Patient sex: M
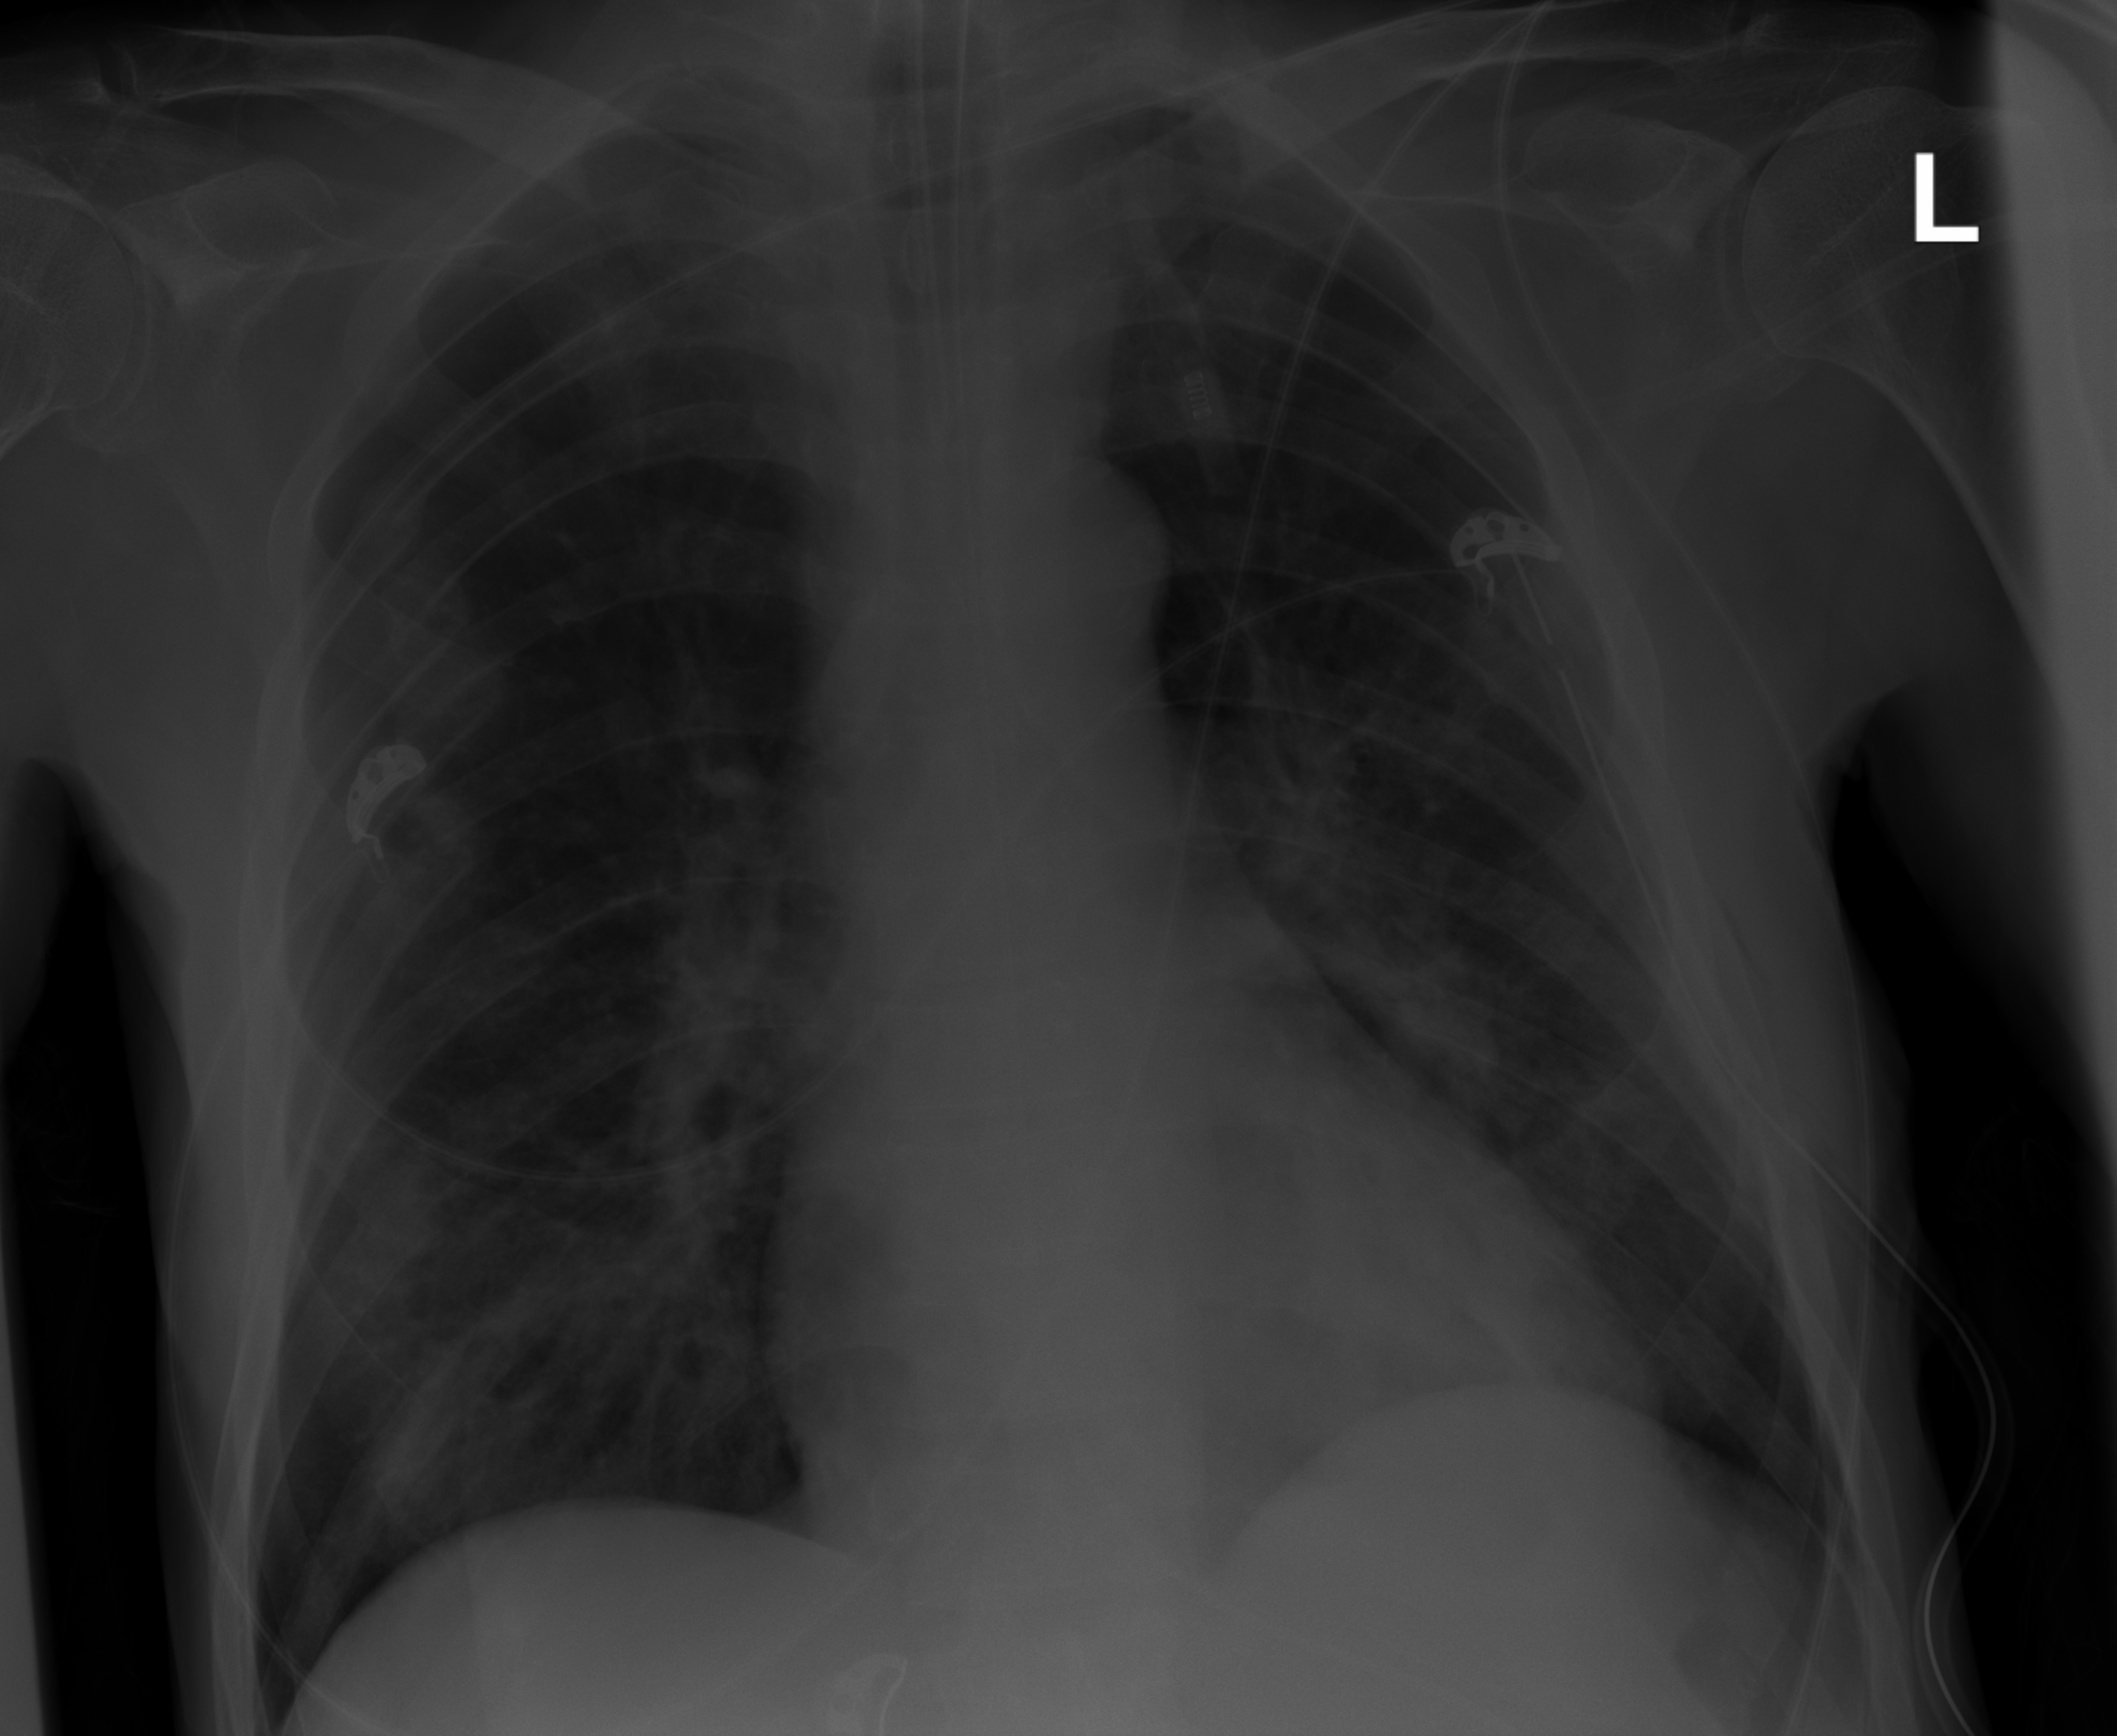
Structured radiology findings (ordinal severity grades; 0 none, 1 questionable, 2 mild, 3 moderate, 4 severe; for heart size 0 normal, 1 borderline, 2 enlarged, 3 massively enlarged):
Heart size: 2
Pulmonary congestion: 0
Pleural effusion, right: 0
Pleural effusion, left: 0
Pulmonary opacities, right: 2
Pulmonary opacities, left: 0
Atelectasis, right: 0
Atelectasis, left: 2